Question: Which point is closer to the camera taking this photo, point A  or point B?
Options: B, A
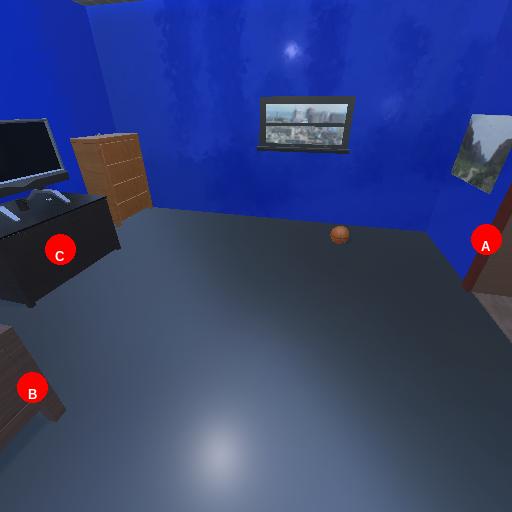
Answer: B